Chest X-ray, PA view. Patient: 52 years old, sex F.
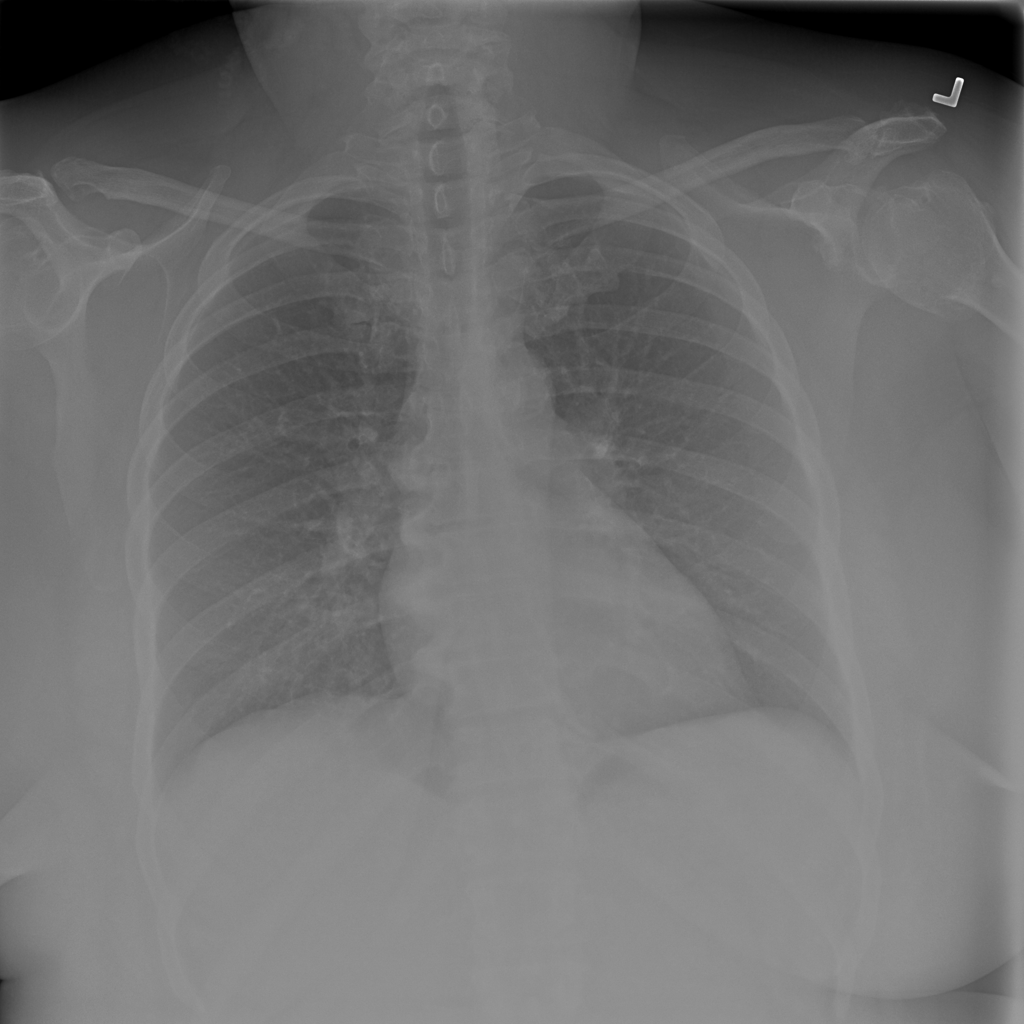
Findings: No Finding